Question: I'm debugging a memory leak in my javascript code using the chrome developper tool and the <URL> which i can't recommand enough.
However, now, by looking at the objects allocated between snapshot 1 and 2 in the snapshot 3's view (thoses are leaked objects, if you read the slides), i'm seeing a big bunch of "object properties".

What does it mean ?
Does it means that i added some properties (between snapshot 2 and 3) in thoses objects that weren't existing in snapshot 1 and i didn't delete ?
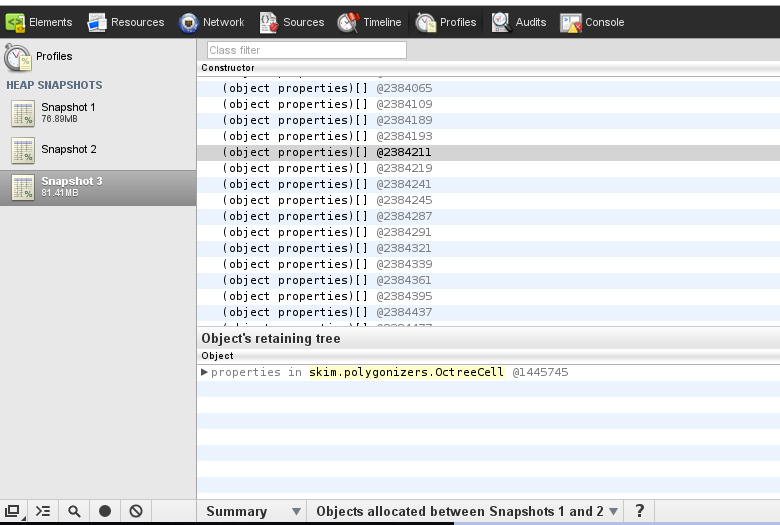
Answer: The code did something that forces V8 to create object properties item for OctreeCell.
It make sense to do a warm-up iteration before taking the first snapshot, or just do next iteration for 4th snapshot and look into the objects between snapshot 2 and 3.